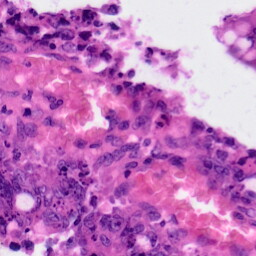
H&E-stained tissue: Colon